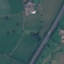
Land use / land cover class: Highway